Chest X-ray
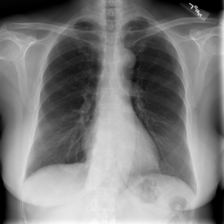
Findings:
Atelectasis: negative
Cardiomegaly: negative
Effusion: negative
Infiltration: negative
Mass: negative
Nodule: negative
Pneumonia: negative
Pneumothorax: negative
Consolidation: negative
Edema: negative
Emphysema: negative
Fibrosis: negative
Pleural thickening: negative
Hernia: negative